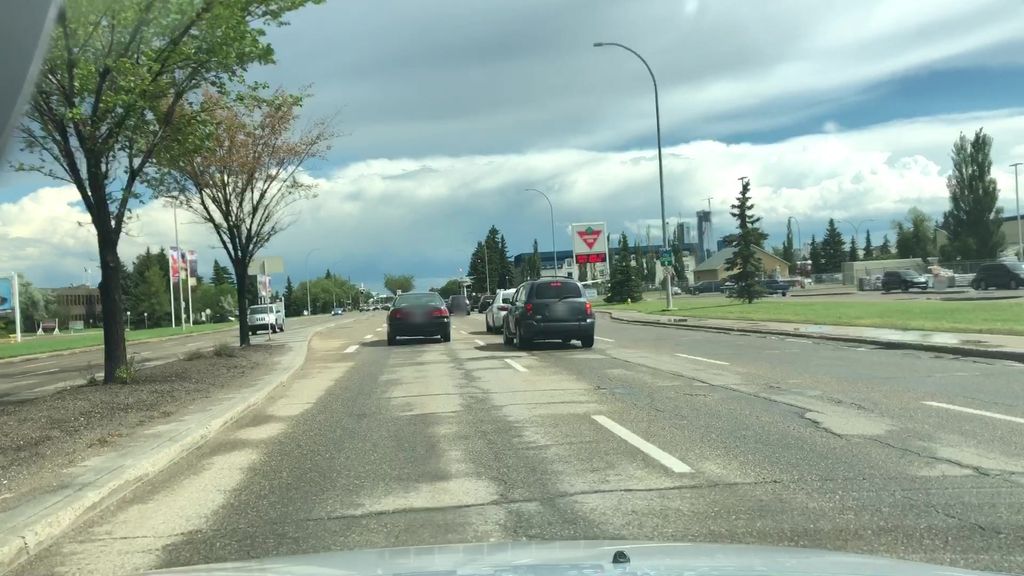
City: edmonton